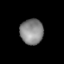
Tissue: lung
Cell type: Epithelial cells
Senescence score: 0.1974
Nuclear area (px): 572
Mean DAPI intensity: 136.939